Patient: sex M, age 57
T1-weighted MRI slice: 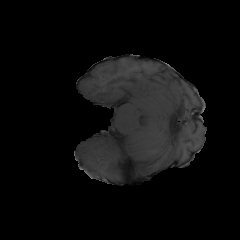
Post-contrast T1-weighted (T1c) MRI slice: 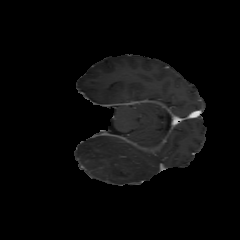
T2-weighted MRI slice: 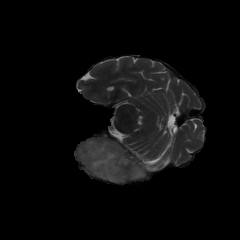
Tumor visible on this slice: yes
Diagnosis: Glioblastoma, IDH-wildtype
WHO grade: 4